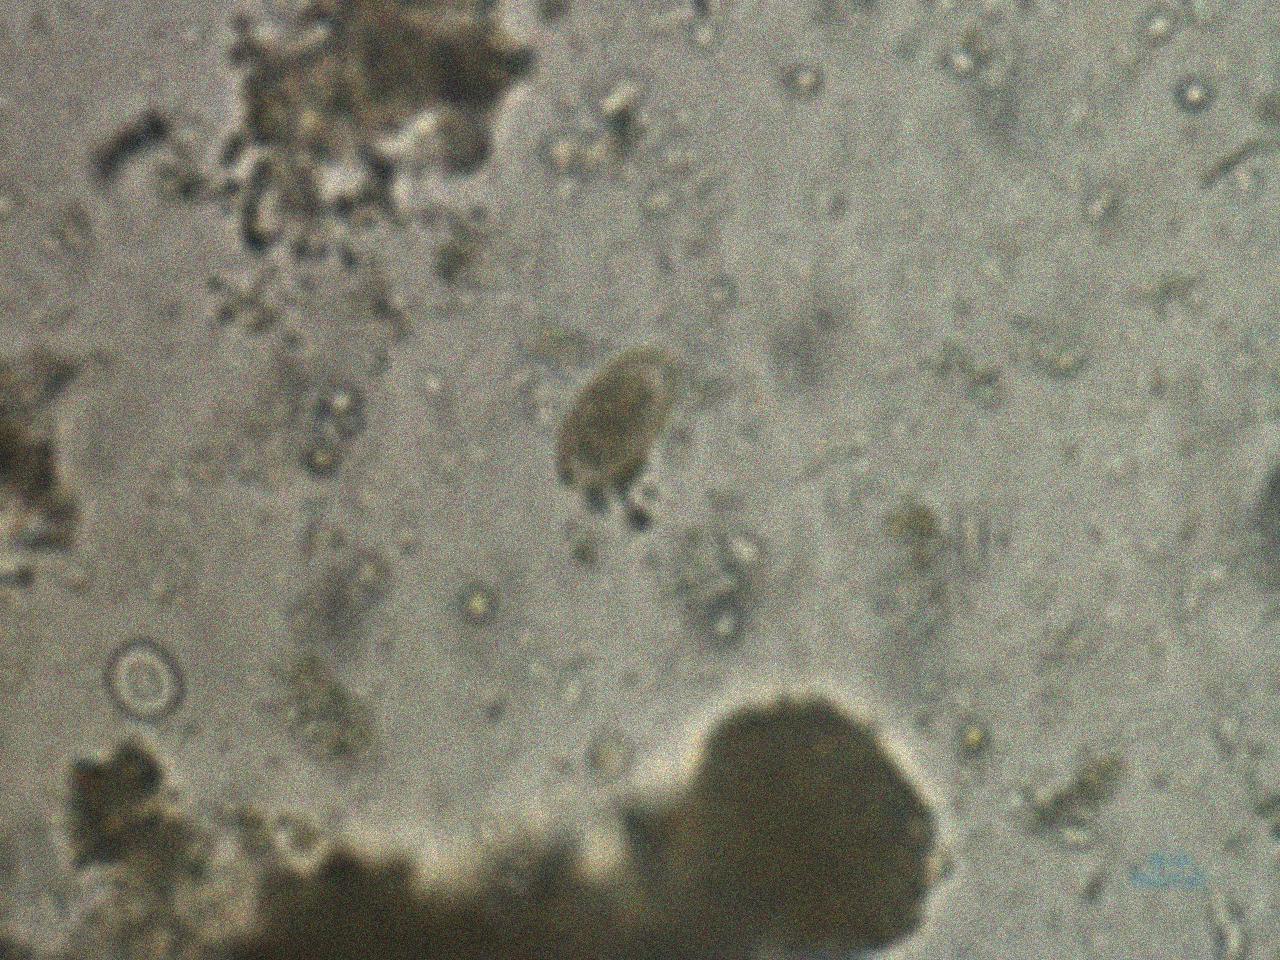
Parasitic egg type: Capillaria philippinensis